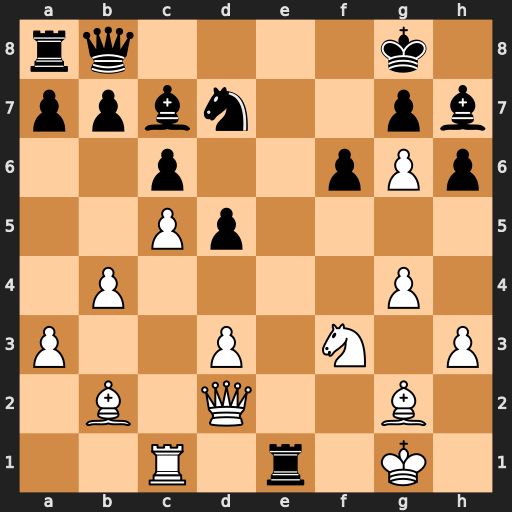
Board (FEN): rq4k1/ppbn2pb/2p2pPp/2Pp4/1P4P1/P2P1N1P/1B1Q2B1/2R1r1K1
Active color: w
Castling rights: -
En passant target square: -
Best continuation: Qxe1 Bxg6 Qe6+ Kh8 Qxd7